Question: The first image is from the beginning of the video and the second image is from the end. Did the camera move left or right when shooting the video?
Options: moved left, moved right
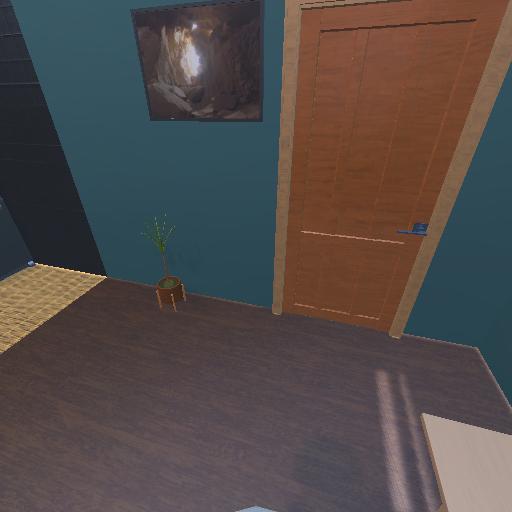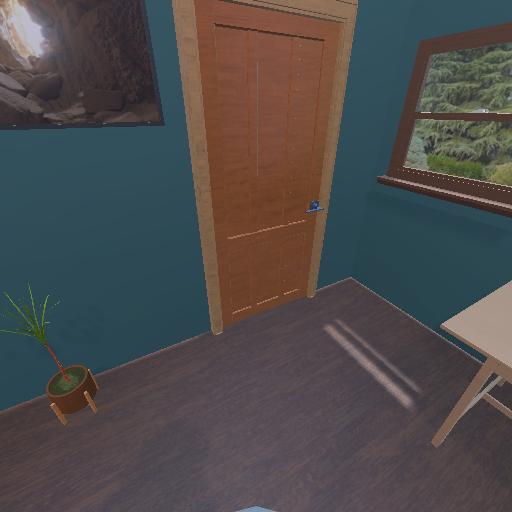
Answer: moved left